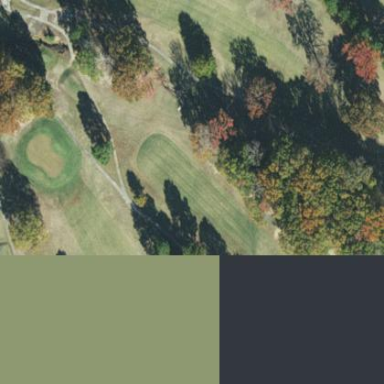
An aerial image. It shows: Grassy area designated as golf fairway.